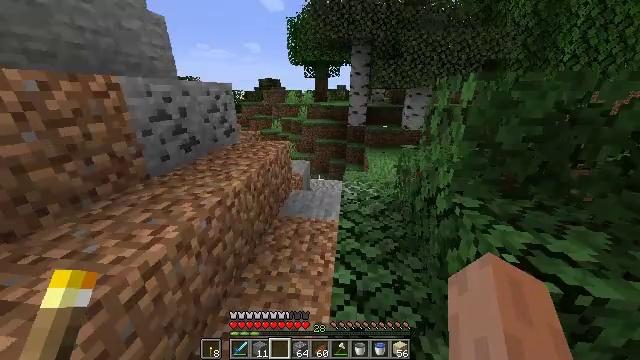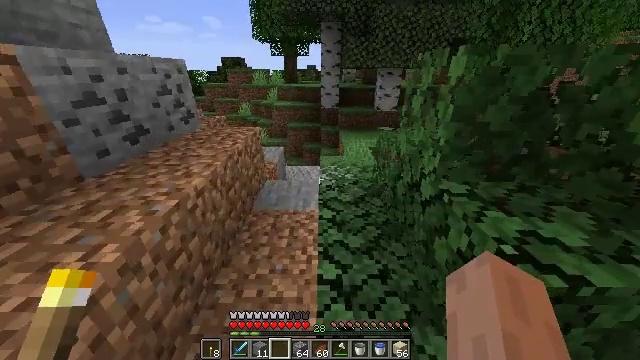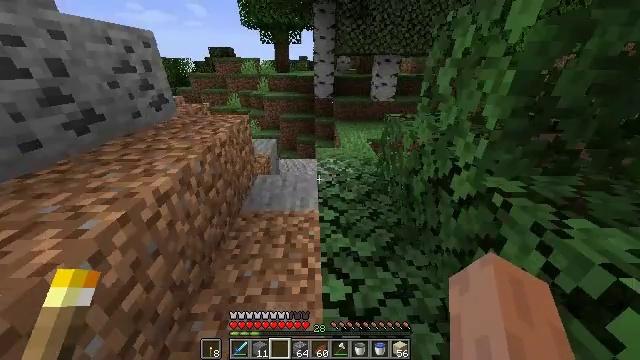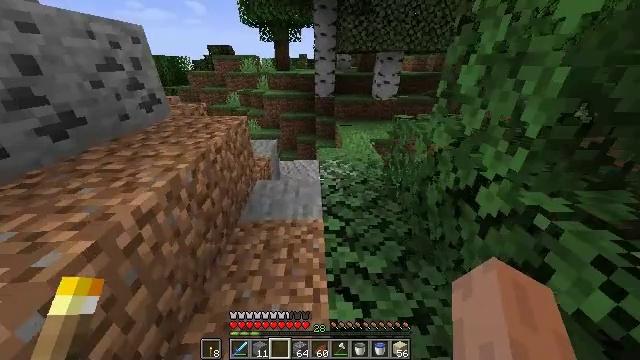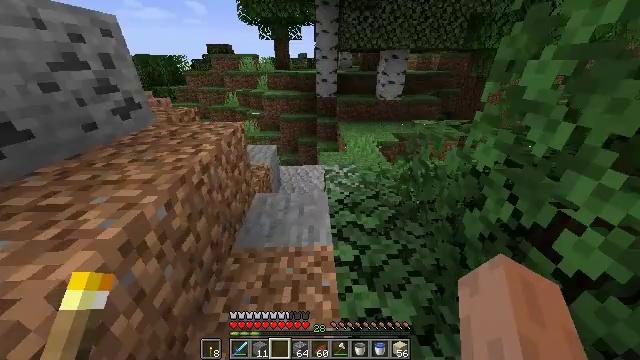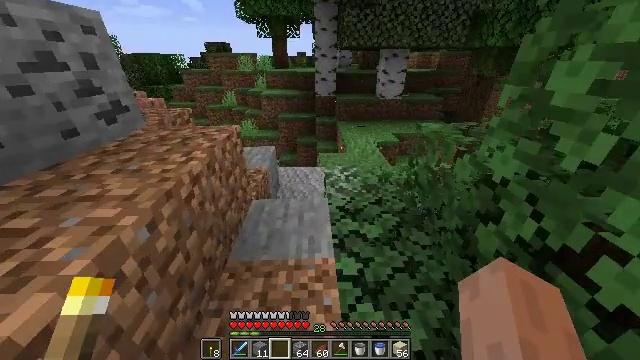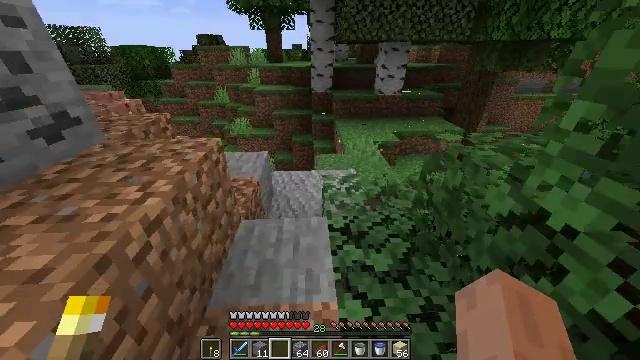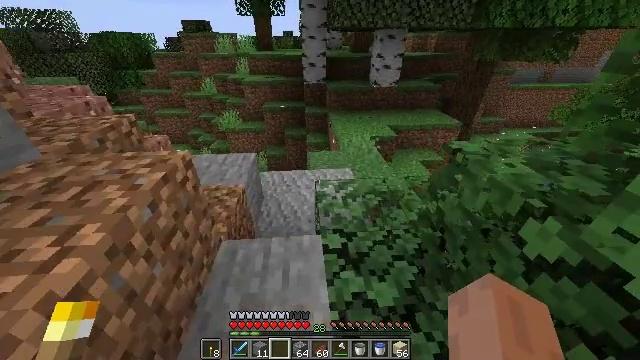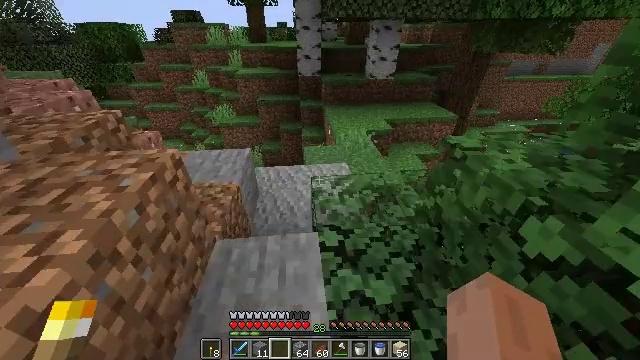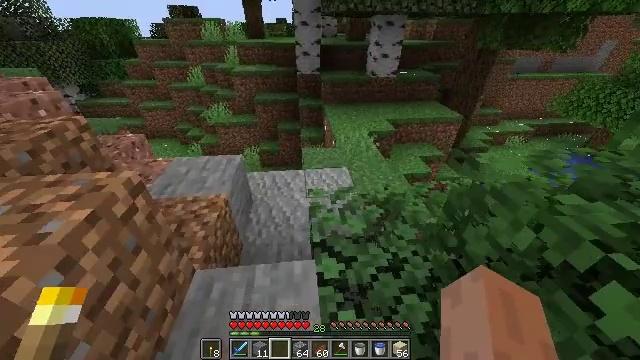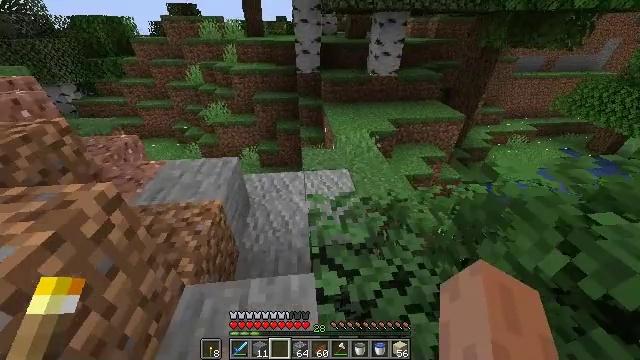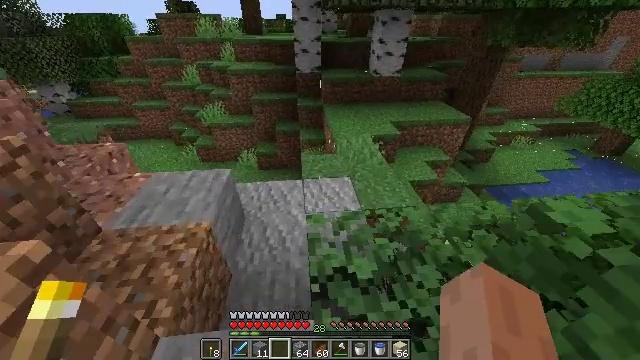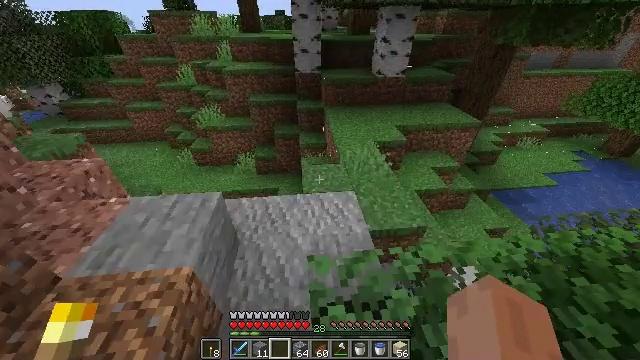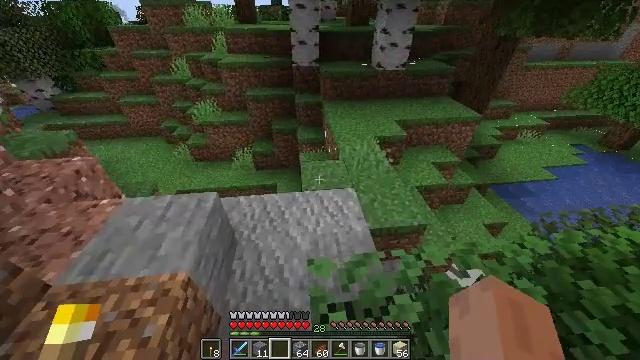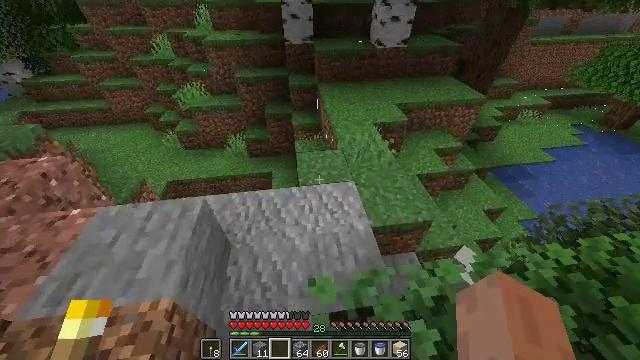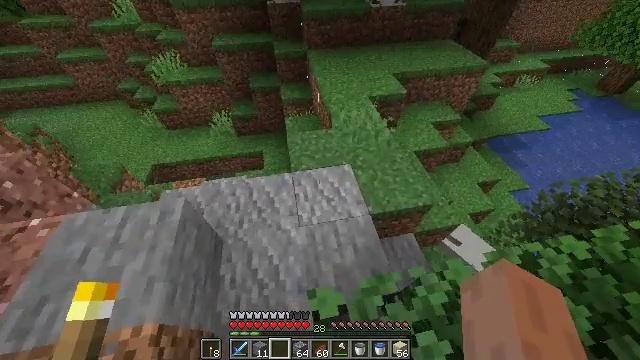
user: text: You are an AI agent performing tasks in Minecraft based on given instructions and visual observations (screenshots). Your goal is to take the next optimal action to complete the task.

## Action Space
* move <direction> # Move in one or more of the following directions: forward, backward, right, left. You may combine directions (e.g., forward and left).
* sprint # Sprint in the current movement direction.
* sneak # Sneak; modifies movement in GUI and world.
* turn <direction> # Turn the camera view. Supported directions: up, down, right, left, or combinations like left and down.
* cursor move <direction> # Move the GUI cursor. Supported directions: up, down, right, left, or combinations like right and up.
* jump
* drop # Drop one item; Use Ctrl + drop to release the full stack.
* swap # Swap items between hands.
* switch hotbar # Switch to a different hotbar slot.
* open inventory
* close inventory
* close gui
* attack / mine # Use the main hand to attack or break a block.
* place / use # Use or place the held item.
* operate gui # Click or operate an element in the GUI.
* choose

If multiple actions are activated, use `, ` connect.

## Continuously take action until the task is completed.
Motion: motion action
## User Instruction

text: Gather sugar cane for crafting.
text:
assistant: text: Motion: move forward, sprint, turn right and down
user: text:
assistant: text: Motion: move forward, sprint, turn right and down
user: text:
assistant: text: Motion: move forward, sprint
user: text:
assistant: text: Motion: move forward, sprint
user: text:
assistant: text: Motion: move forward, sprint
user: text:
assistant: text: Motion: move forward, sprint, turn right and down
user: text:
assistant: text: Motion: move forward, sprint, turn right and down
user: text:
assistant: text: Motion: move forward, sprint, turn right and down
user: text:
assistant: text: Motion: move forward, sprint
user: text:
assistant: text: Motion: move forward, sprint
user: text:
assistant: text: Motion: move forward, sprint
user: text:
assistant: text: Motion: move forward, sprint
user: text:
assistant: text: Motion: move forward, sprint, turn down
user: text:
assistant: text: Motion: move forward, sprint, turn right and down
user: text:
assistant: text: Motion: move forward, sprint, turn right and down
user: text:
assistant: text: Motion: turn right and down
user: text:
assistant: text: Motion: turn right and down
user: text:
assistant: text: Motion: turn right and down
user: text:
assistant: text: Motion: turn right
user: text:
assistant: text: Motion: turn right
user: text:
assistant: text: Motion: turn right
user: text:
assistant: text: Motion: turn right
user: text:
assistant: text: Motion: turn right, open inventory
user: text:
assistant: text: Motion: turn right, open inventory
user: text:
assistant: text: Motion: turn right, open inventory
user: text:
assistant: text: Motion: turn right
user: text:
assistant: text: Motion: turn right
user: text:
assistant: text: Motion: turn right
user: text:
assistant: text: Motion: no_op
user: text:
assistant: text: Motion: no_op